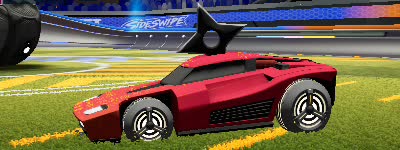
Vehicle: breakout